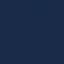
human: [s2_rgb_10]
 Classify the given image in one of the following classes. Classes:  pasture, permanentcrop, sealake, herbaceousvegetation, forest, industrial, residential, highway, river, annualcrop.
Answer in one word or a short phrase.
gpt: SeaLake